Question: My question is similar to this:
<URL>, but for the lattice package rather than ggplot.
I have 21 xyplots, all with the same x-axis scale, but different y-axis scales. I would like to plot all 21 lines with only 1 x-axis, but 21 different y-axes scales (one row per line). I nearly have it here:, but the redundant x-axes printed to each panel make this figure ridiculous. My script:
'''
xyplot(numhr~year | spp, xlab = "Time(years)",
ylab = "Abundance (# per party hr)", type = "l", aspect = "fill",
strip = FALSE, scales = list(relation = "free"), as.table = TRUE,
layout = c(1,21), xlim = c(1940,2010))
'''
Any help?
~Kevin
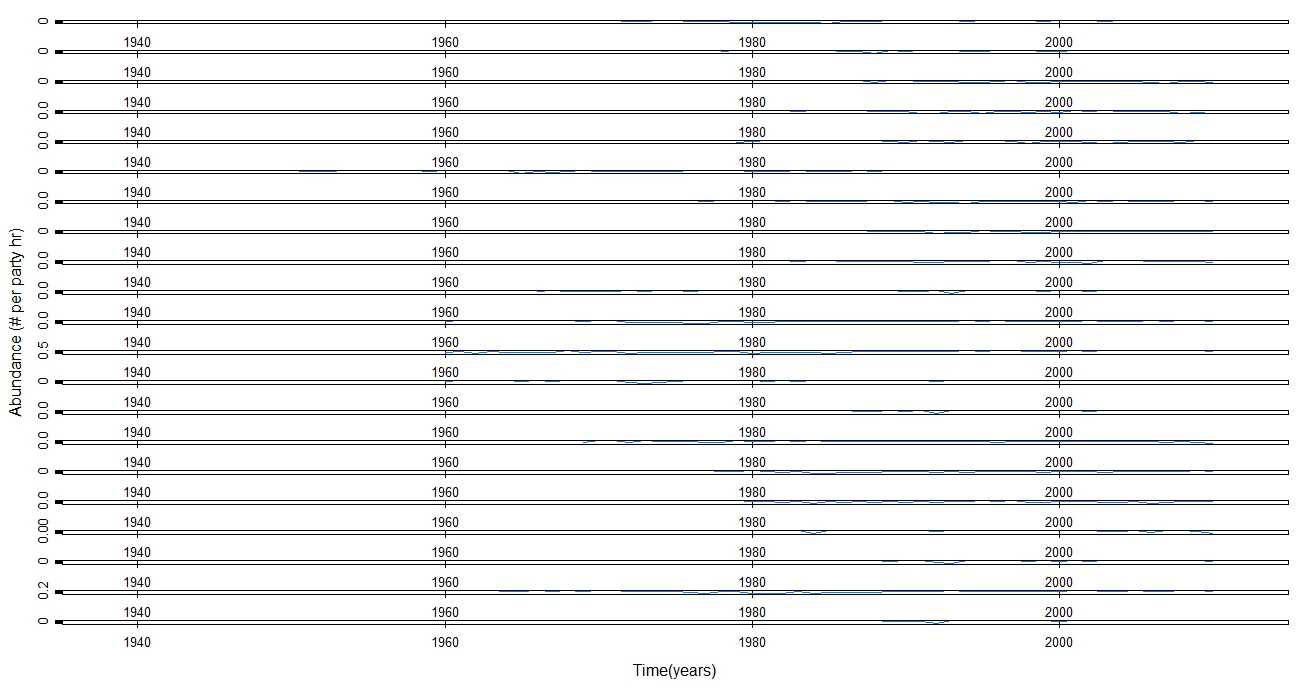
Answer: As per the comment above, the necessary change to my code to make this work involves adding 'y = list(relation = "free")' to the 'scales' component. Edited code below:
'''
xyplot(numhr~year | spp, xlab = "Time(years)",
ylab = "Abundance (# per party hr)", type = "l", aspect = "fill",
strip = FALSE, scales = list(y = list(relation = "free")), as.table = TRUE,
layout = c(1,21), xlim = c(1940,2010))
'''
Which produces this (unfortunately the y-axes are still too condensed, but this does address the question originally posed):